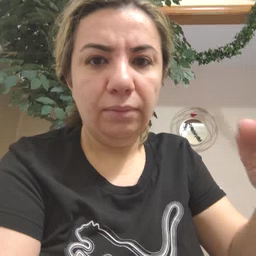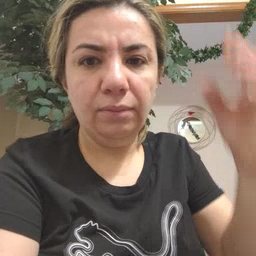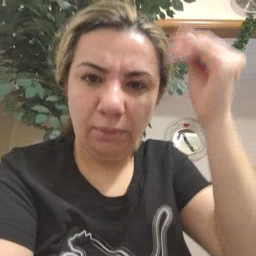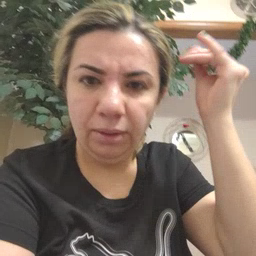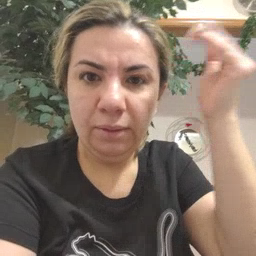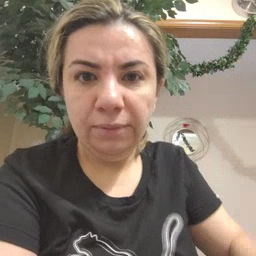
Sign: think